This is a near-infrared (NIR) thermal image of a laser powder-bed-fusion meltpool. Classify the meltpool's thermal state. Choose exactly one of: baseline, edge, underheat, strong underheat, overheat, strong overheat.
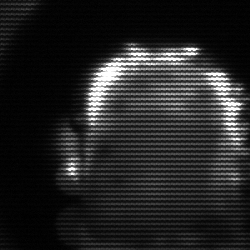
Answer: baseline